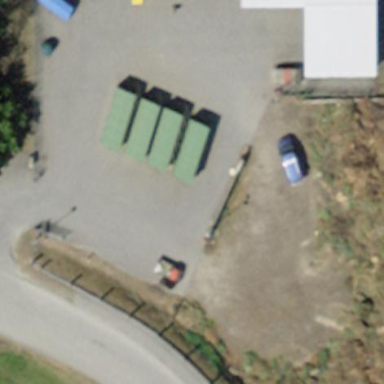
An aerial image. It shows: Recycling center.